Aerial crown-view tile of a tropical tree (Barro Colorado Island, Panama), acquired 20250414:
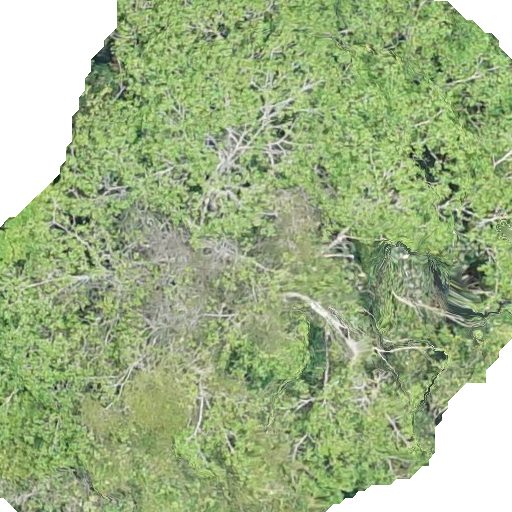
Species: Hura crepitans
GBIF accepted scientific name: Hura crepitans
Crown area: 427.248 m²